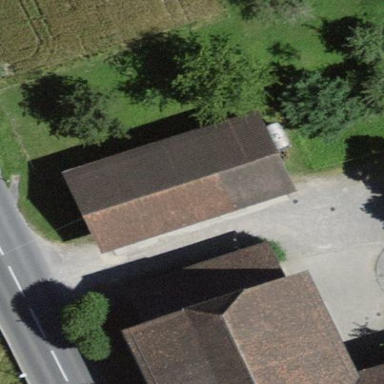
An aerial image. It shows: Barn with gabled roof.